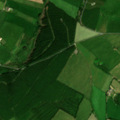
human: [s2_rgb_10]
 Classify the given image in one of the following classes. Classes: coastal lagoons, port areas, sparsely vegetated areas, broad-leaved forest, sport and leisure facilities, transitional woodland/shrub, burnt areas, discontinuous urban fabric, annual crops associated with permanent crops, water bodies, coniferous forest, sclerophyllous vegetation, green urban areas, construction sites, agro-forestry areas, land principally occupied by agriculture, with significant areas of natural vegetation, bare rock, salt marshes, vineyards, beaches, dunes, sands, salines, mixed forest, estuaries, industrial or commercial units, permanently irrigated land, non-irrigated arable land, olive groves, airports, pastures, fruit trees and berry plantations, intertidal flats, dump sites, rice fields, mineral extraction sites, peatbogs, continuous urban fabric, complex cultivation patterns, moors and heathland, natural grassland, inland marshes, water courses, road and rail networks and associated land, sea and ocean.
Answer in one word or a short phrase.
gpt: pastures, coniferous forest